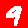
Digit: 9